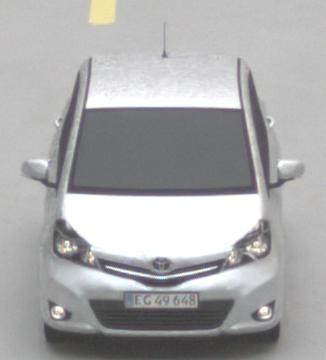
Make: Toyota
Model: Yaris 1.0
Detailed model: Yaris (XP9)
Model produced from: 2009/01
Model produced until: 2010/10
Doors: 3
Color: white
Road condition: dry road
Daytime: sunrise or sunset
Contrast: medium contrast